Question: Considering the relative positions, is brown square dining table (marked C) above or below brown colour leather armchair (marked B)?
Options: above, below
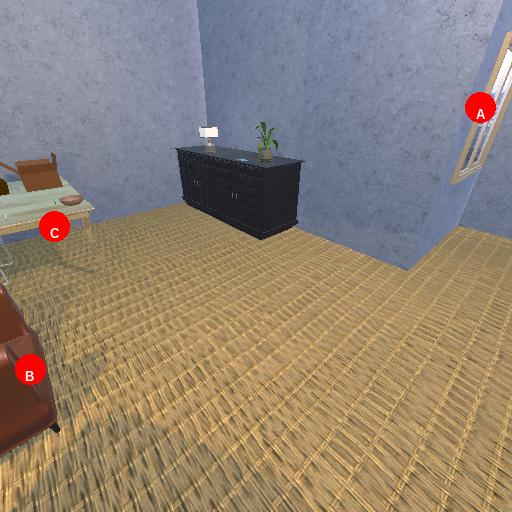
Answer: above